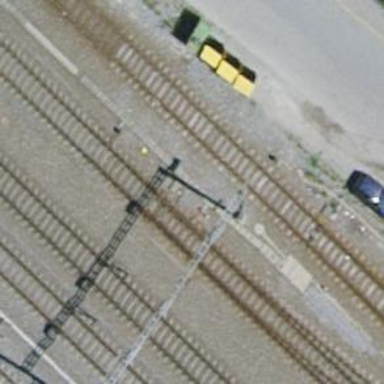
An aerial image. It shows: Railway switch with the turnout side on the left.